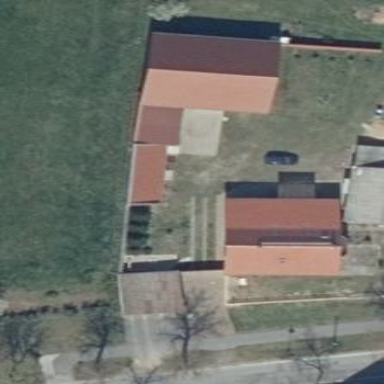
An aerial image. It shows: Building with flat roof painted red.